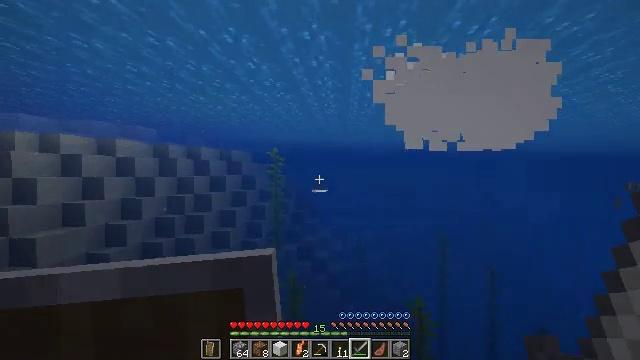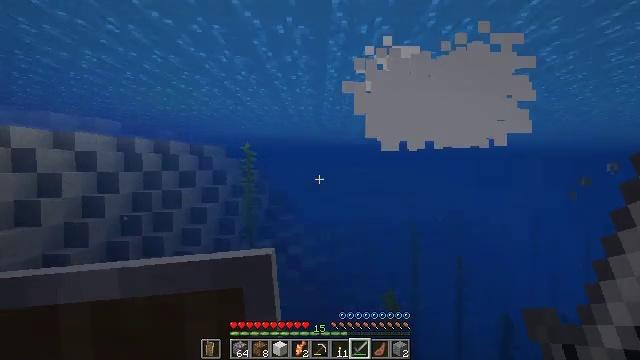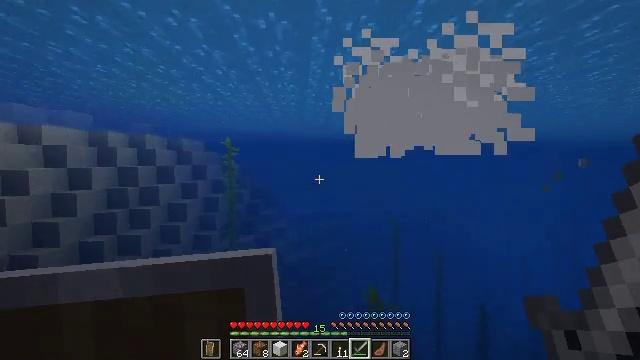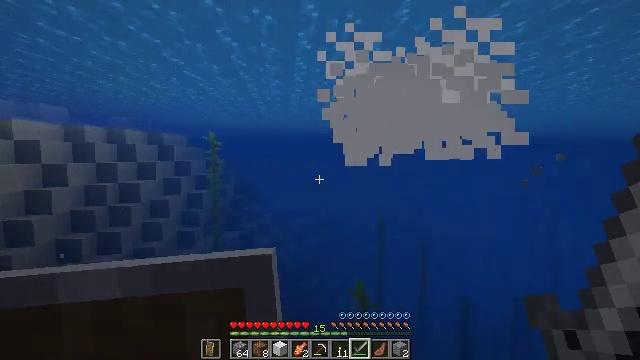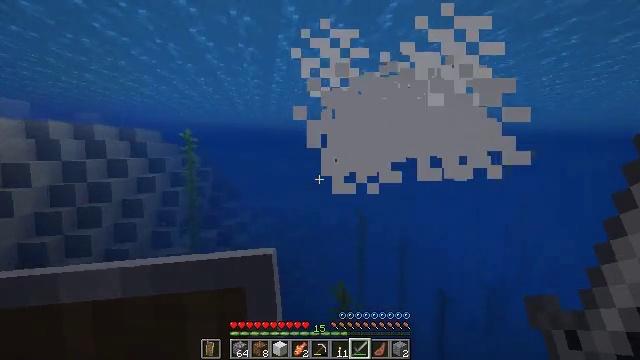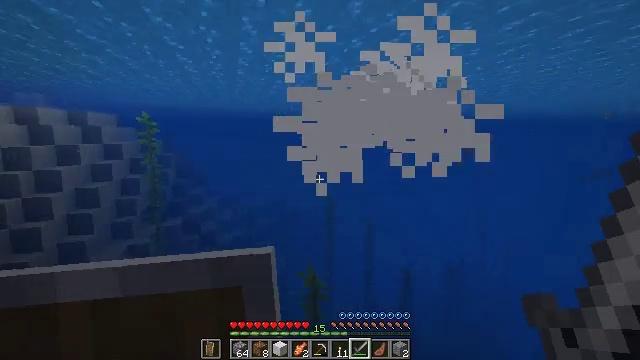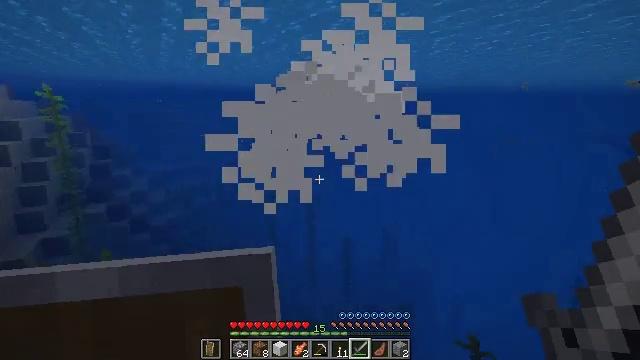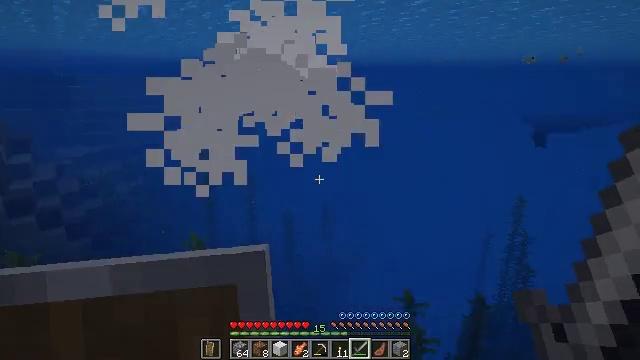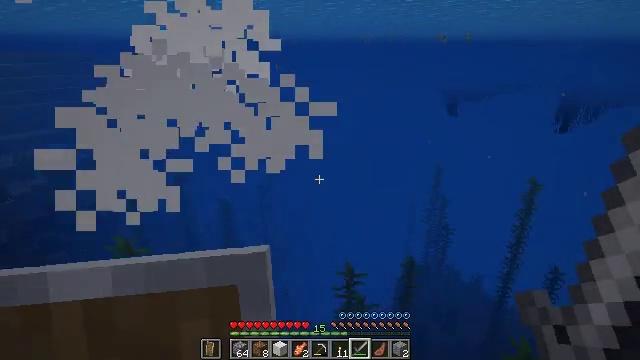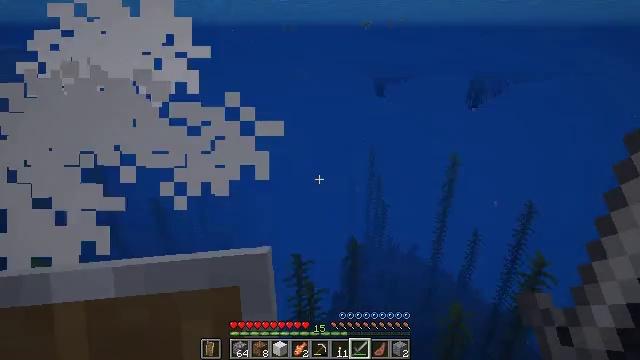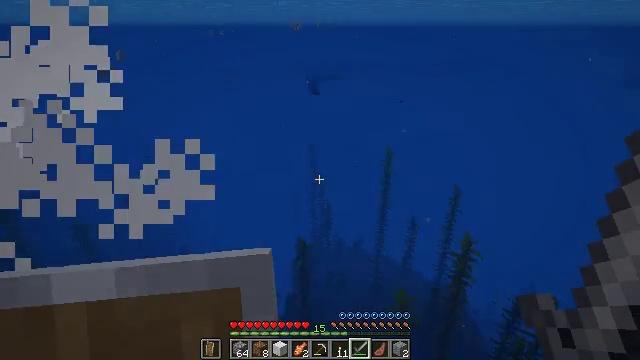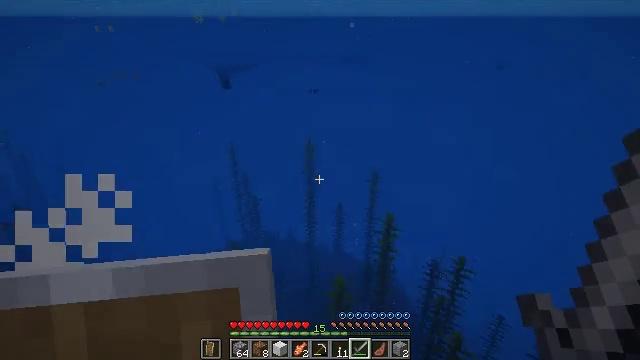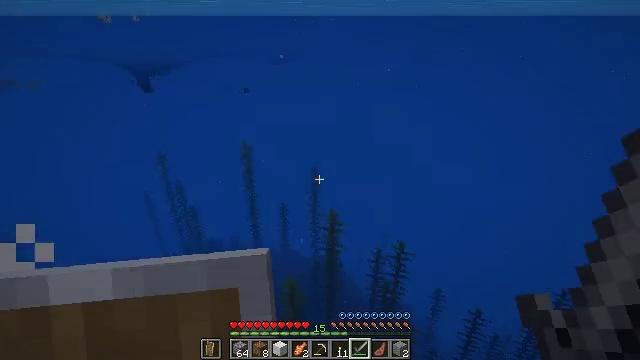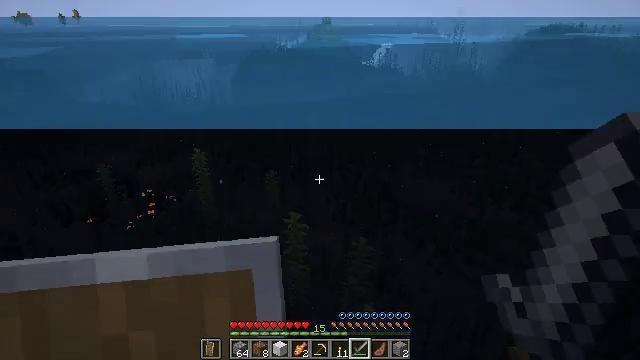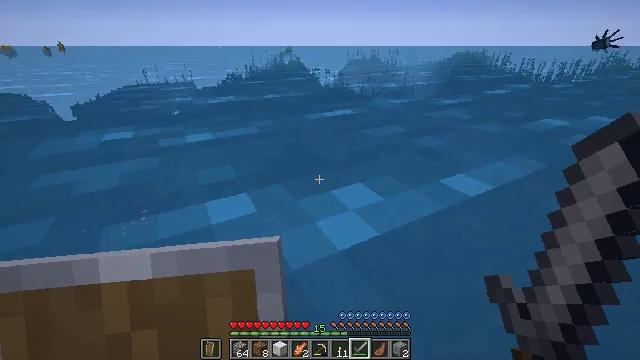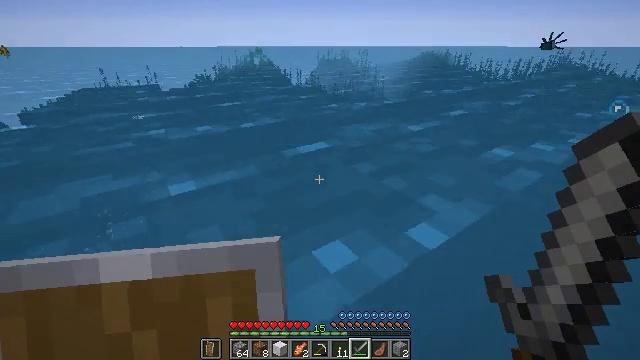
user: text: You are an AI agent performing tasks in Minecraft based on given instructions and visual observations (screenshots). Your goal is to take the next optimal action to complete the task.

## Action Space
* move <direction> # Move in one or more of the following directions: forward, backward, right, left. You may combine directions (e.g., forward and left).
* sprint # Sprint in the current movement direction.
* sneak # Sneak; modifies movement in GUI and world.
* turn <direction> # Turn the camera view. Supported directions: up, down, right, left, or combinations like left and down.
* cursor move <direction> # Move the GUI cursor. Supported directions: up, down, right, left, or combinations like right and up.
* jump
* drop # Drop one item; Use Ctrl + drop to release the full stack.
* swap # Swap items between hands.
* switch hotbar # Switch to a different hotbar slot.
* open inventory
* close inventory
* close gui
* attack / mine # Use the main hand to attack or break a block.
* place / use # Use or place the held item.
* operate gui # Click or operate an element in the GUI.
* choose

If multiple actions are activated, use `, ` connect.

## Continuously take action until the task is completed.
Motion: motion action
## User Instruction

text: Kill the tropical fish.
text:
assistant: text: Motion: move forward, turn right and down, jump
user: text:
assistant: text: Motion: move forward, turn right and down, jump
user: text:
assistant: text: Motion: move forward, turn right and down, jump
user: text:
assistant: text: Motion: move forward, turn right and down, jump
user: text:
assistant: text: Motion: turn right and down, jump
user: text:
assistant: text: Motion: turn right and down, jump
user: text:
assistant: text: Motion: turn right and down, jump
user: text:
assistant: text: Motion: turn right and down, jump
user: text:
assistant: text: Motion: turn right and down, jump
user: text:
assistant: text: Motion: turn right, jump
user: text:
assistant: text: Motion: turn right and down, jump
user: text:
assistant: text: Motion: turn right, jump
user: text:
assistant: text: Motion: turn right, jump
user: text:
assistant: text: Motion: turn right, jump
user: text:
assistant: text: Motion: move forward, turn right, jump
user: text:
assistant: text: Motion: move forward, turn right, jump
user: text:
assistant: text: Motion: move forward, turn right, jump
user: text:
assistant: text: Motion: move forward, turn right and up, jump
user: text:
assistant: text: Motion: move forward, turn right, jump
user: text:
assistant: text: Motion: move forward, turn right, jump
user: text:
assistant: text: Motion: move forward, jump
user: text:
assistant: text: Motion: move forward, jump
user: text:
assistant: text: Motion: move forward, jump
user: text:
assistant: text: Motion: move forward, jump
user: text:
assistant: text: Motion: move forward, jump
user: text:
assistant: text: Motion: move forward, jump
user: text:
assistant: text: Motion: move forward, jump
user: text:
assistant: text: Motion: move forward, jump
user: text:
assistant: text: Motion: move forward, jump
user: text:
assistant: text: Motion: move forward, jump